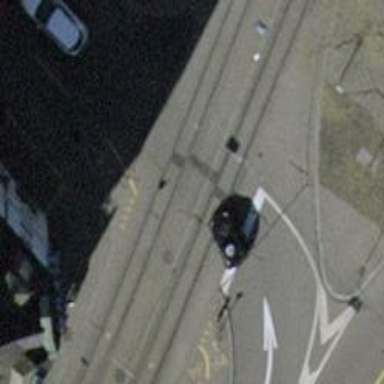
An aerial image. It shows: Tram crossing on the railway.